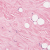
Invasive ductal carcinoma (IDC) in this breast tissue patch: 0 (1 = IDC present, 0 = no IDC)